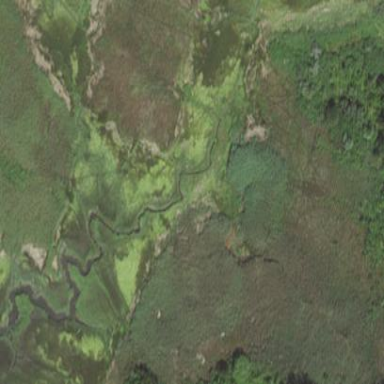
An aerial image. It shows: Wetland area characterized by wet meadow.